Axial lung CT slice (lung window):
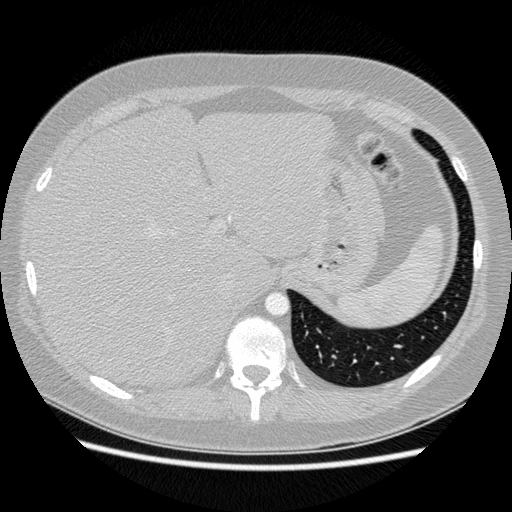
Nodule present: no